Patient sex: M
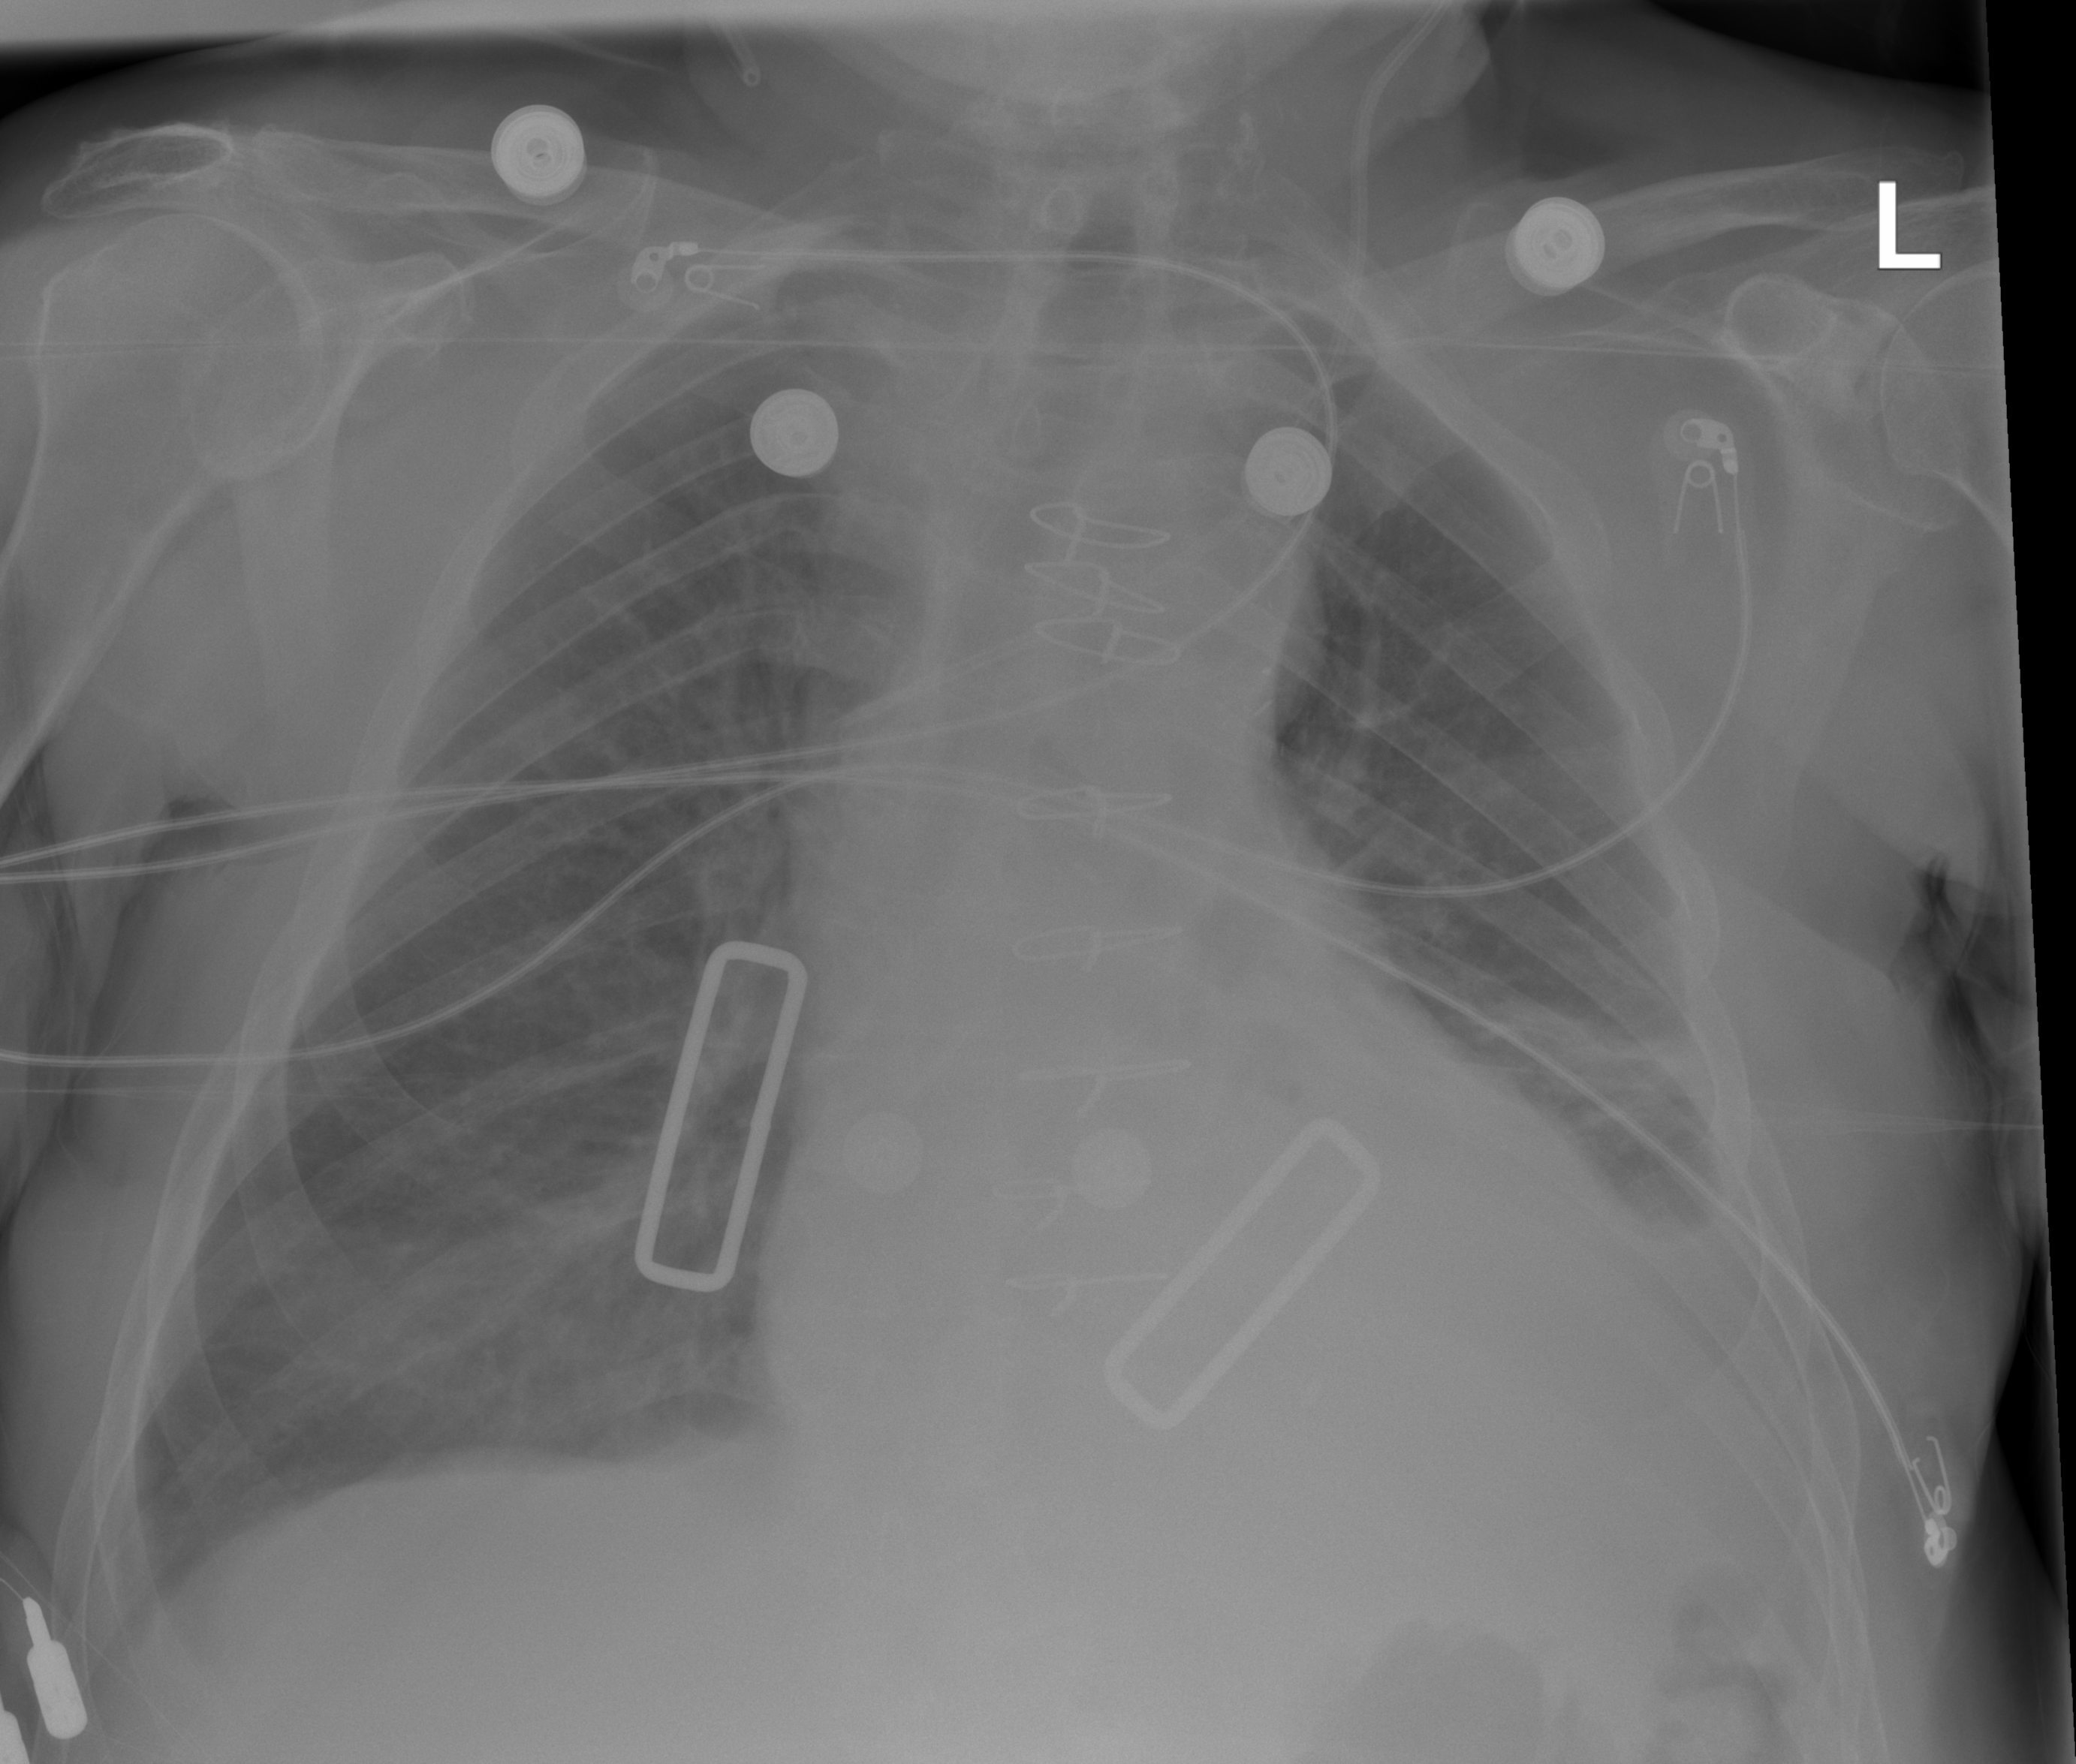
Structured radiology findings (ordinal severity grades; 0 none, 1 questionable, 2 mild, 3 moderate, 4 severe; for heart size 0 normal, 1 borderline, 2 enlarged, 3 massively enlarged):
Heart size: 2
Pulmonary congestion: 0
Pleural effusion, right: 0
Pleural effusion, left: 2
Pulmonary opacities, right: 0
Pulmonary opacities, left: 0
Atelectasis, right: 0
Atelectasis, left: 2